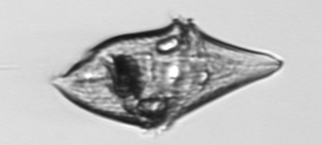
Label: Gyrodinium